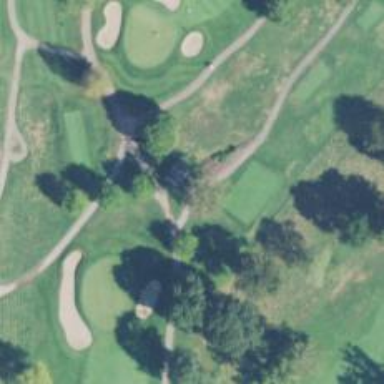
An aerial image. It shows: Path for both road and golf.